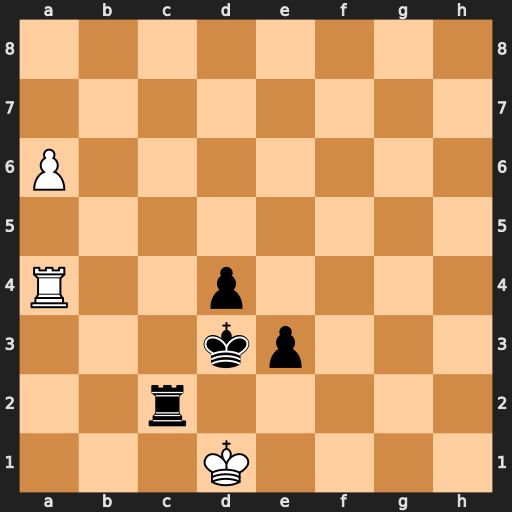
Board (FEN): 8/8/P7/8/R2p4/3kp3/2r5/3K4
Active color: w
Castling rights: -
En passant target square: -
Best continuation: Rxd4+ Kc3 Rc4+ Kxc4 Kxc2 e2 Kd2 e1=Q+ Kxe1